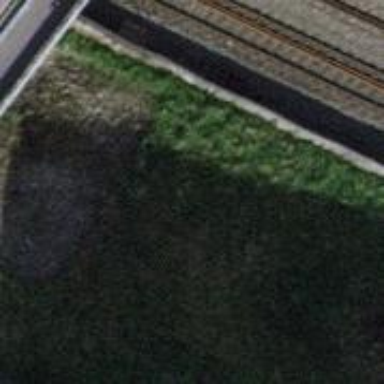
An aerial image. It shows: Railway tunnel with electrified contact lines. It has single track running through it.